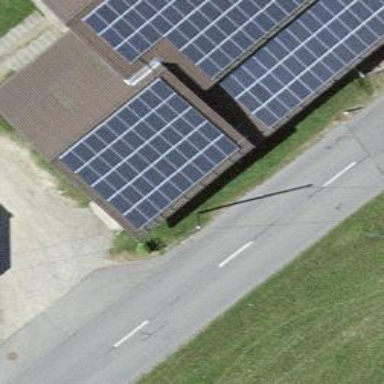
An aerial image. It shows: Solar power generator with photovoltaic panels.